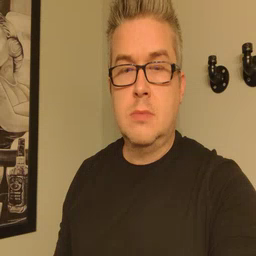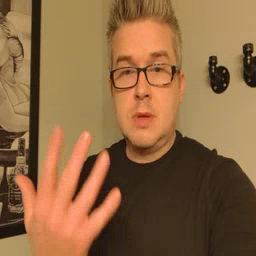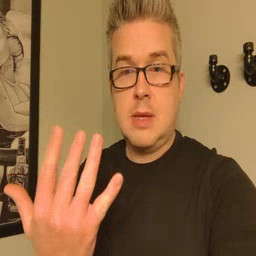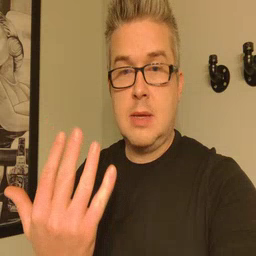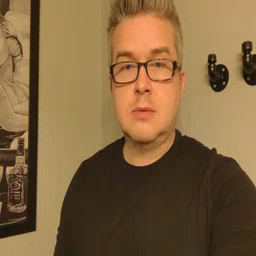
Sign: finger